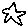
Label: star